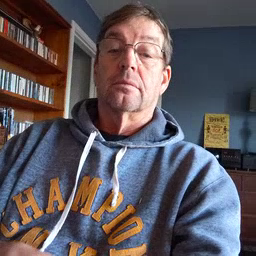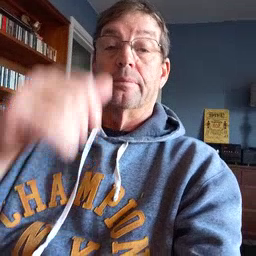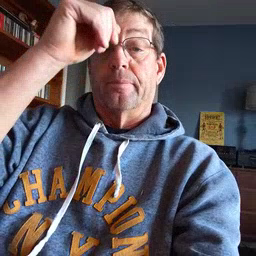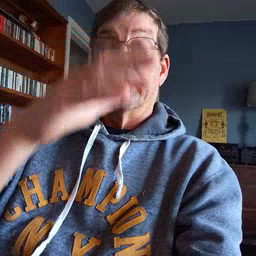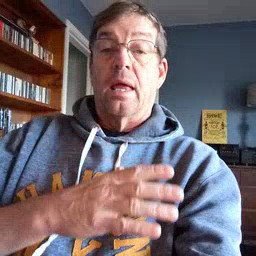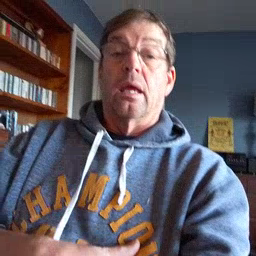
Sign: man